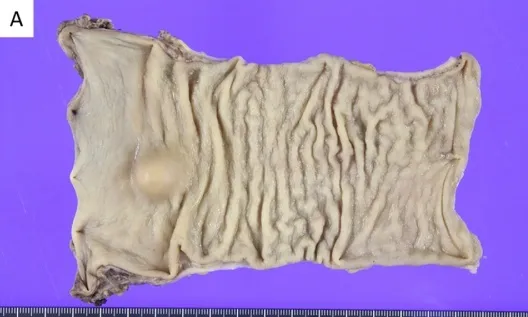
Macroscopic and histological appearance. . Macroscopic finding of resected rectum.
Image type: pathology (immunostaining)